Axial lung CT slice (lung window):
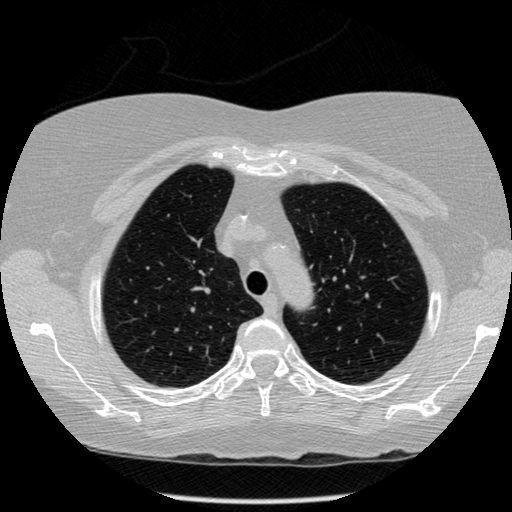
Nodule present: no